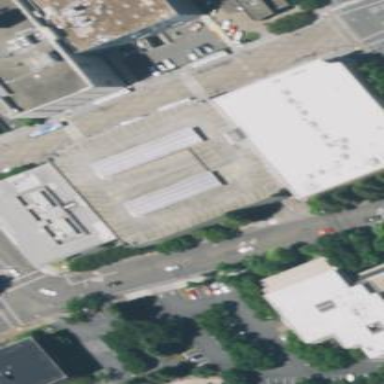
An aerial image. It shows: Multi-storey parking building with flat grey roof and white exterior.